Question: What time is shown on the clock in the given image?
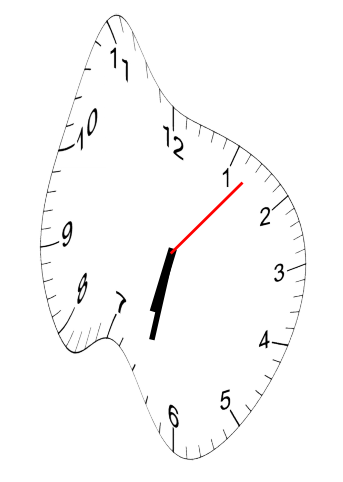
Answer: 06:32:07